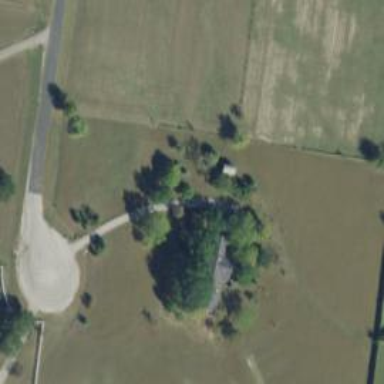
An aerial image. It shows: Driveway leading to service road.